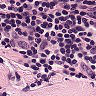
Metastatic tissue present: no